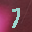
Label: 7